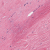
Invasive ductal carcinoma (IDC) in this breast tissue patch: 1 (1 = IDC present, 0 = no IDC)